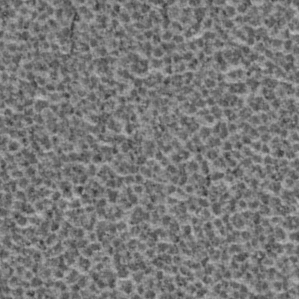
Label: frost